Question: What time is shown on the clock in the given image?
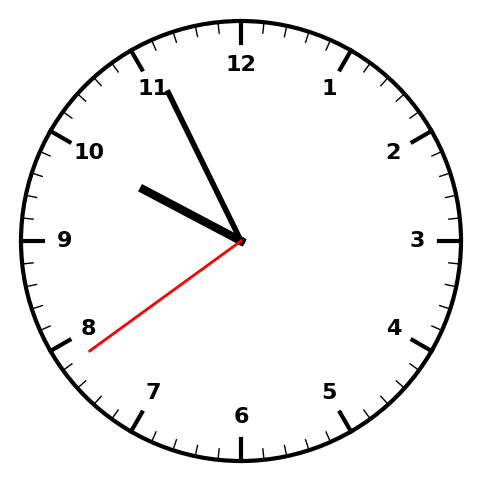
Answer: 09:55:39